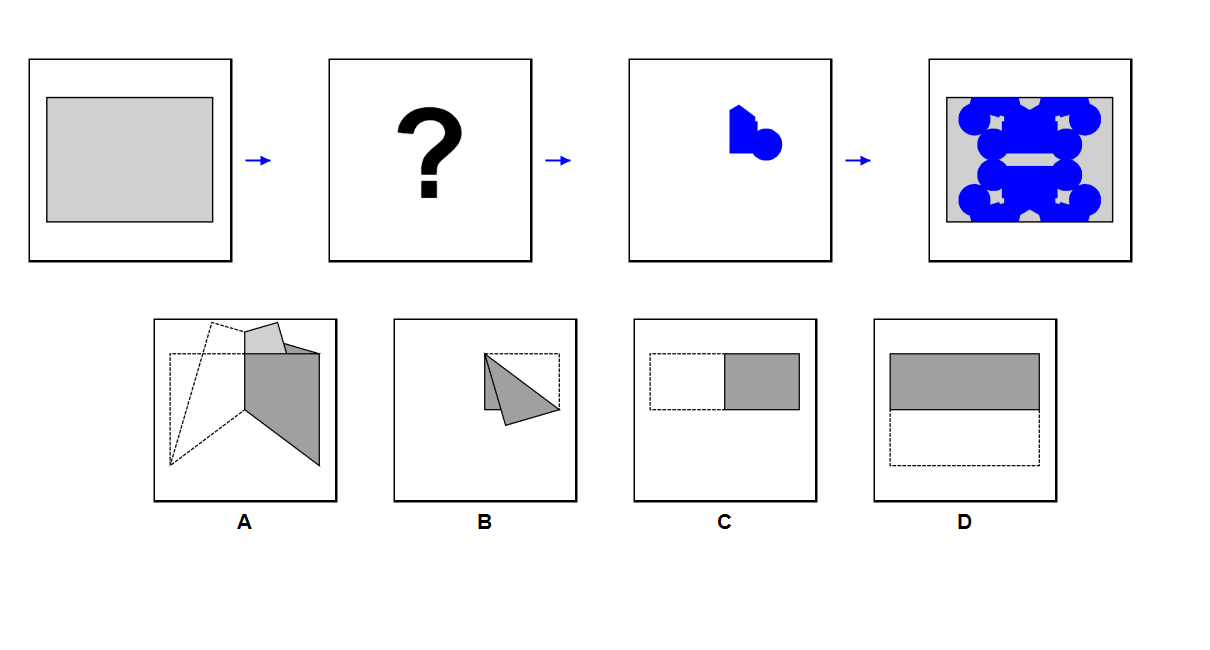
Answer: A